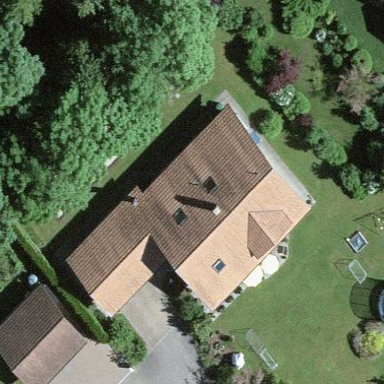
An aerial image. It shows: Residential building.